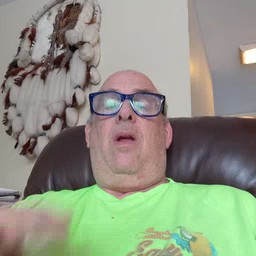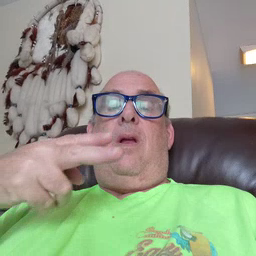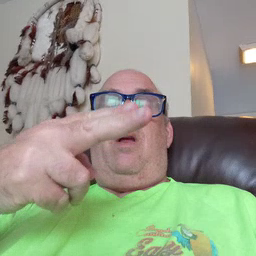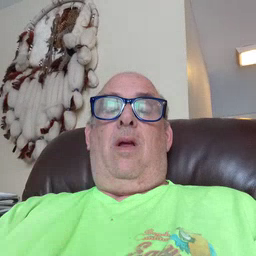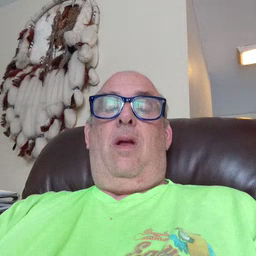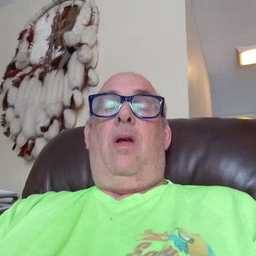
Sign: scissors